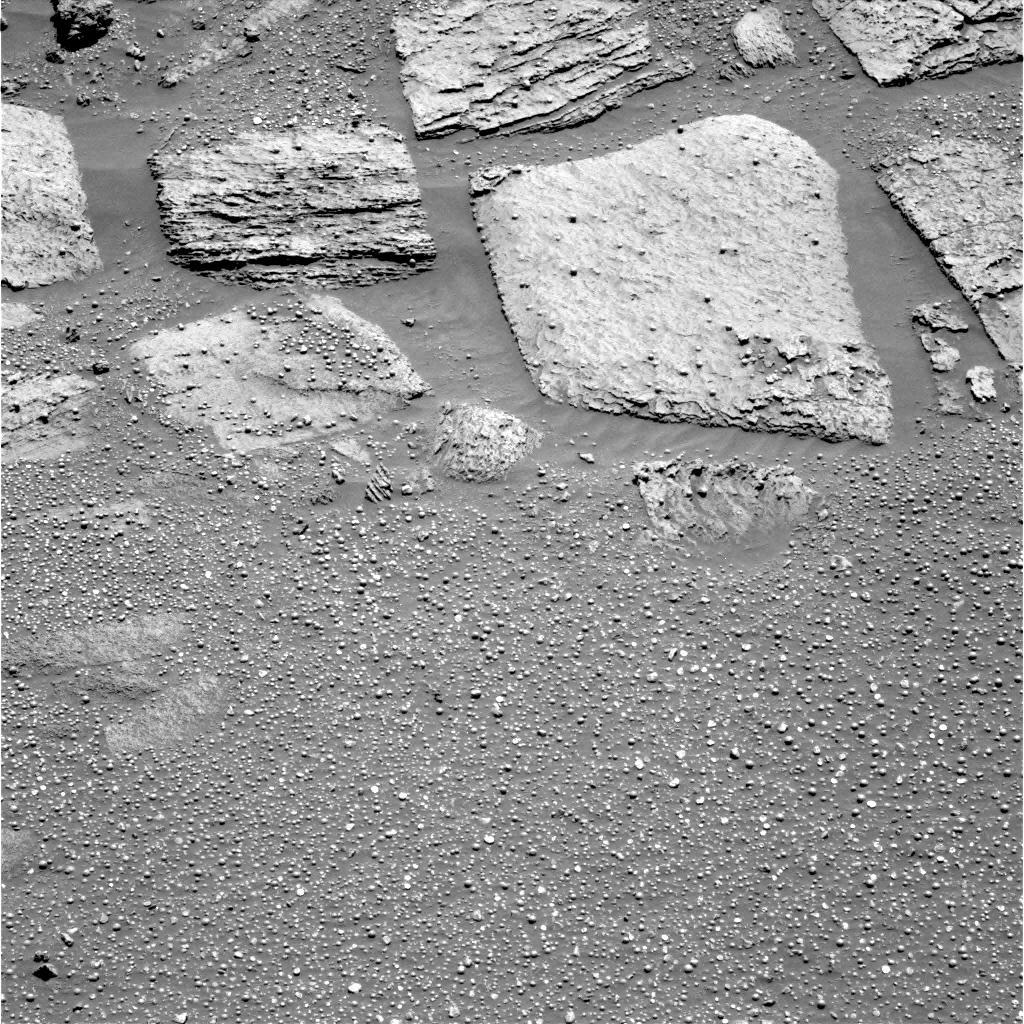
Terrain classes present: Bedrock, Gravel / Sand / Soil, Rock